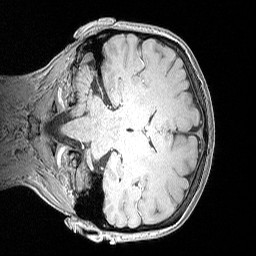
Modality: MP2RAGE
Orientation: coronal
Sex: female
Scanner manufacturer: siemens
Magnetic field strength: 3 T
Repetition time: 5 s
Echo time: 0.00292 s